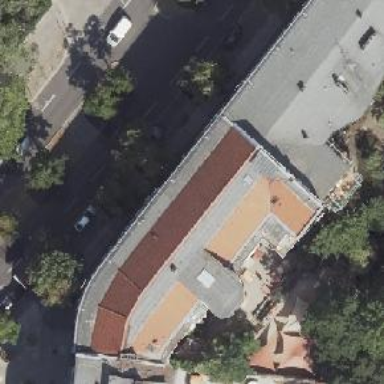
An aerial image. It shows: Building consisting of apartments with double saltbox roof shape.